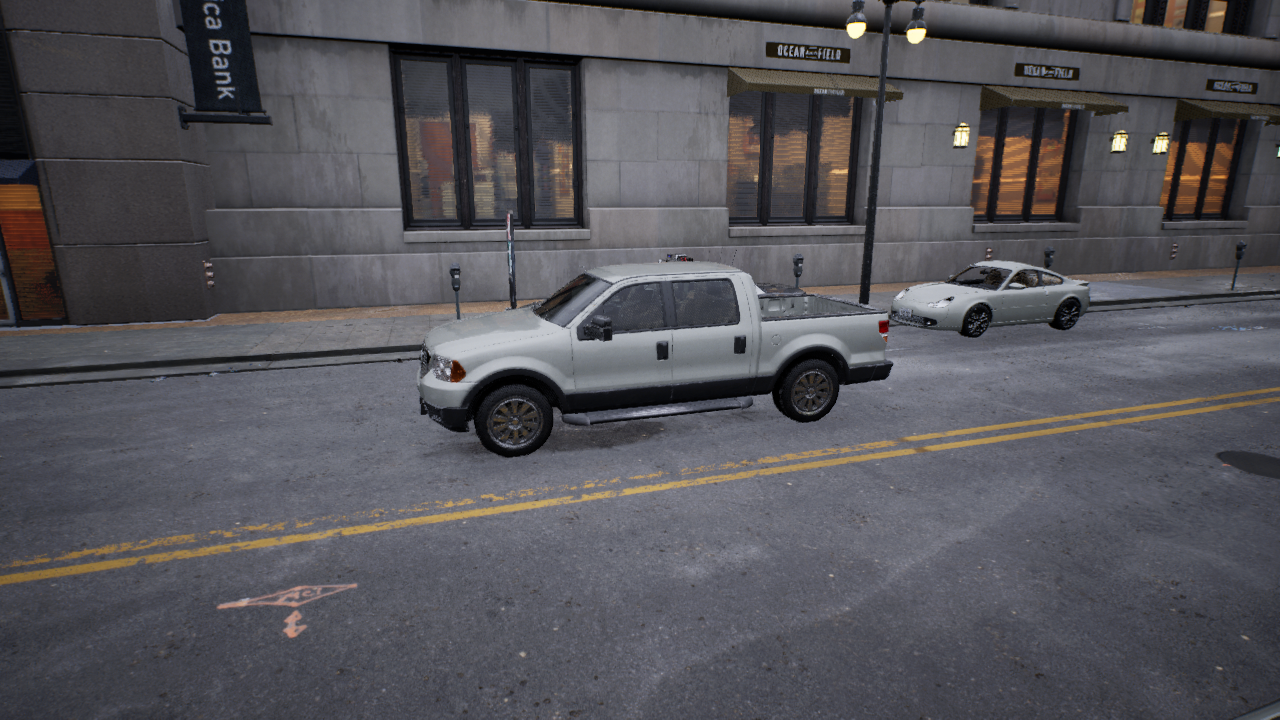
Venue: downtown
Lighting: clear day
Vehicle rig: pickup